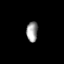
Tissue: prostate
Cell type: T cells
Senescence score: 0.778
Nuclear area (px): 222
Mean DAPI intensity: 154.784